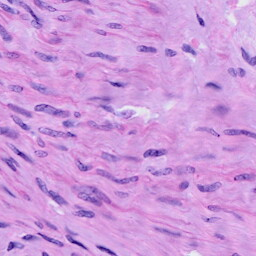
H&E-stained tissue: Cervix